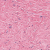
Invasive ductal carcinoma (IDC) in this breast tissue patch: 0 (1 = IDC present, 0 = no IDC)